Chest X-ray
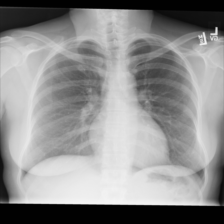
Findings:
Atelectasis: negative
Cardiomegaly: negative
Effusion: negative
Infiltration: negative
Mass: negative
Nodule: negative
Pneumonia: negative
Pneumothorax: negative
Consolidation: negative
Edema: negative
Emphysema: negative
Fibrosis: negative
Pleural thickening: negative
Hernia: negative